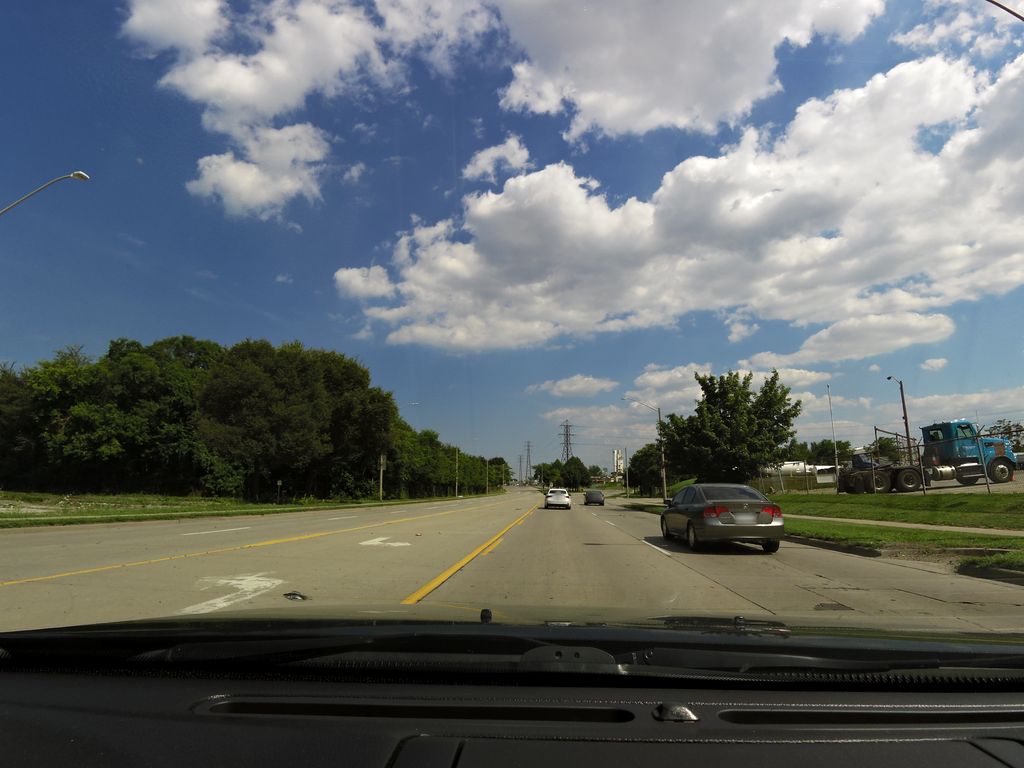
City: hamilton